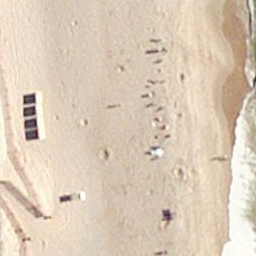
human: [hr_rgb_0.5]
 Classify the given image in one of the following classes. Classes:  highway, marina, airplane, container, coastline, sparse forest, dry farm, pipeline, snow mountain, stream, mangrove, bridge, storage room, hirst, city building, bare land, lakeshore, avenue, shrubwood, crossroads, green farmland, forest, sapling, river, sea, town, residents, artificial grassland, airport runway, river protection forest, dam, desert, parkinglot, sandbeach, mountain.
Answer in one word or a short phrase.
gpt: sandbeach